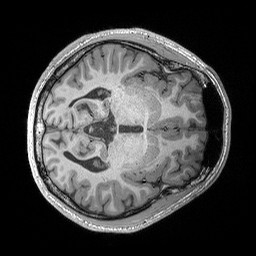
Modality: T1w
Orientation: axial
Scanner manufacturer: siemens
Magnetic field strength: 3 T
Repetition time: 2.25 s
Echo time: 0.00306 s